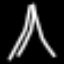
Label: The Eiffel Tower